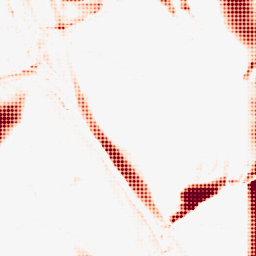
Category: morphological
Decomposition family: morphological_rect
Decomposition parameters: operation: opening
width: 50
height: 3
Upsampling method: sinc_blackman
Upsampling parameters: scale: 8
kernel_size: 8
Upsampling scale: 8